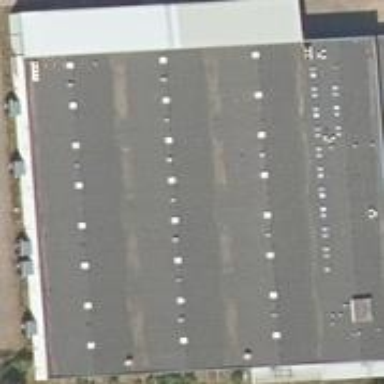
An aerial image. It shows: Warehouse building with flat roof.